Question: How can I fetch table with other attributes using beautifulSoup?
I have this table :

I have tried this but didn't succeed :
'''
Soup.find_all('table',{'style':"width=100%;align:center;border:0;cellpadding:0;cellspacing:0"})
'''
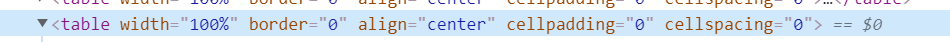
Answer: You can do this:
'''
from bs4 import BeautifulSoup
html_source = '''
<table width="100%" border="0" align="center" cellpadding="0" cellspacing="0">
<table width="100%" border="0" align="center" cellpadding="0" cellspacing="0">
<table width="100%" border="0" align="center" cellpadding="0" cellspacing="0">
'''
soup = BeautifulSoup(html_source, 'html.parser')
els = list(soup.find("table",attrs={"width":"100%","border":"0","align":"center"}))
print(' '.join(map(str, els)))
'''
You can provide as many attributes as you want in that dictionary. You can get a bit more information from <URL>.
Example: <URL>